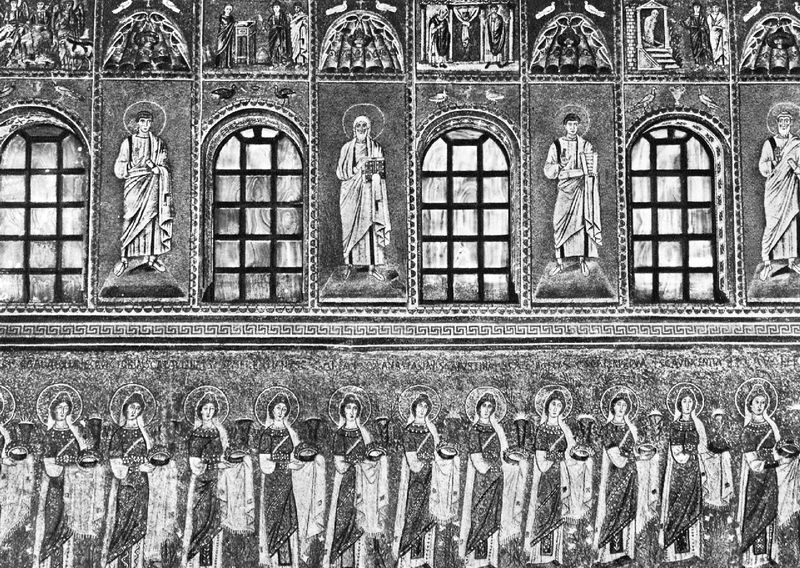
Titel: Ravenna, Sant’Apollinare Nuovo
Standort: Ravenna, Sant’Apollinare Nuovo (EU - I - Emilia-Romagna)
Schlagwörter: fenster, leute, wand, stehen, innenraum, vögel, kirche, fassade, zug, figuren, wandgemälde, foto, fotografie, bögen, fries, heiligenschein, nimbus, heiliger, heilige, fresko, wandbild, madonna, heiligenscheine